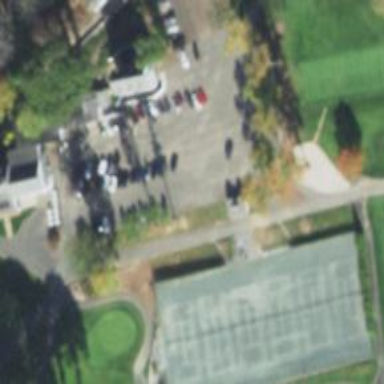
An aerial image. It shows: Service road designated as golf cart path.